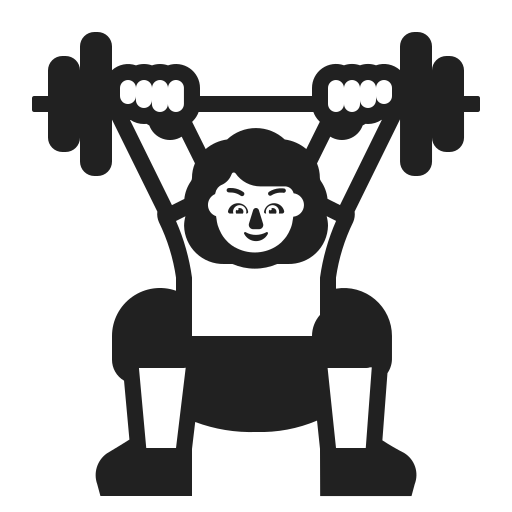
woman lifting weights high contrast default